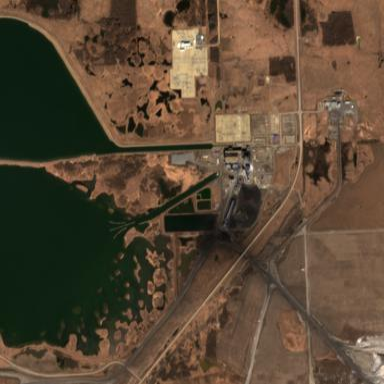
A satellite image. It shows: Industrial area with coal-powered plant.